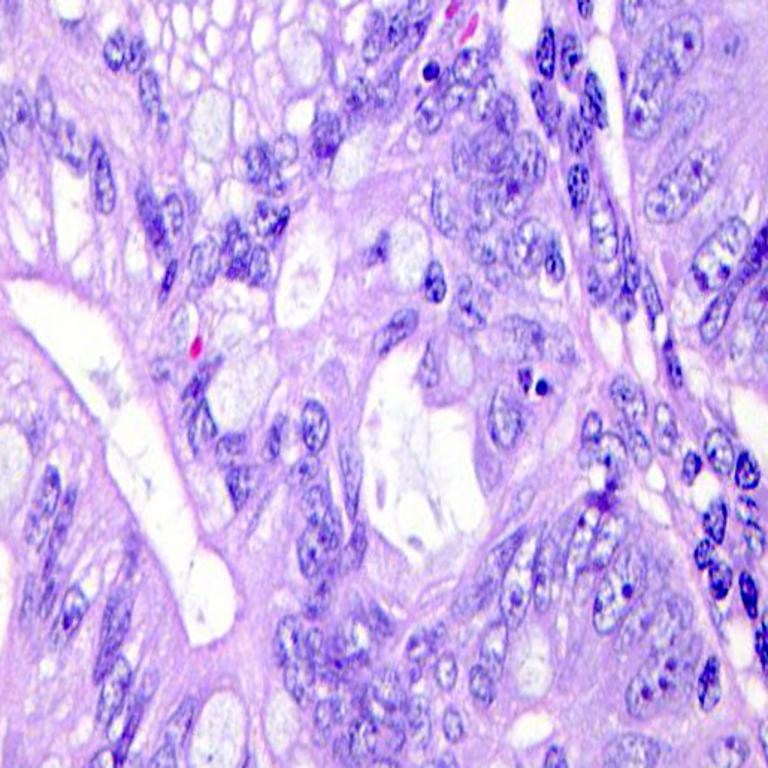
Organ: colon
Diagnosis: adenocarcinomas